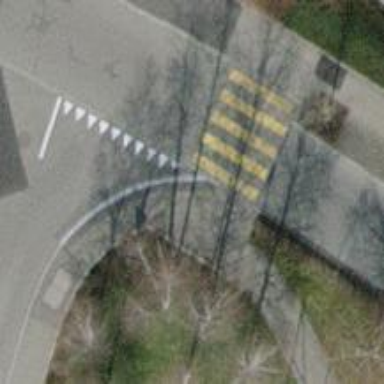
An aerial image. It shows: Uncontrolled road crossing with markings.